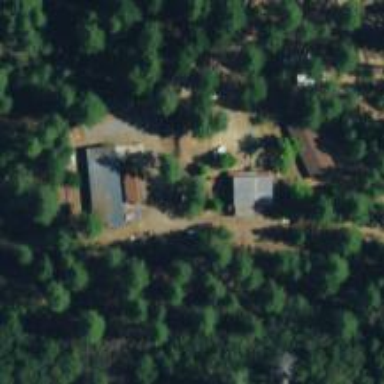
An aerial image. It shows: Simple house.